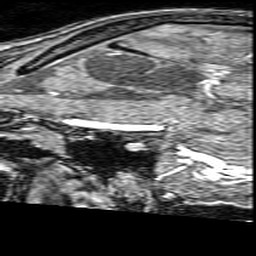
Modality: angio
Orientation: sagittal
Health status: ill
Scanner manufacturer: philips
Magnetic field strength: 3 T
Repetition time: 0.01837 s
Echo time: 0.003372 s